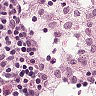
Metastatic tissue present: no